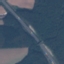
Label: Highway